An envelope spectrum derived from a bearing vibration measurement is shown; the reference markers locate BPFO, BPFI, BSF and FTF for this bearing geometry and shaft speed. Determine the bearing's health state. Answer with exactly one of: normal, inner_race, outer_race, ball.
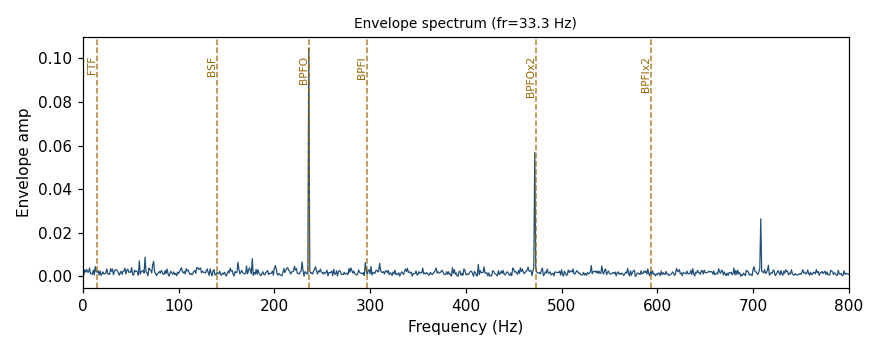
Answer: outer_race